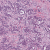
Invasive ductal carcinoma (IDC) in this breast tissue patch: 1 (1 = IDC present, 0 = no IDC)